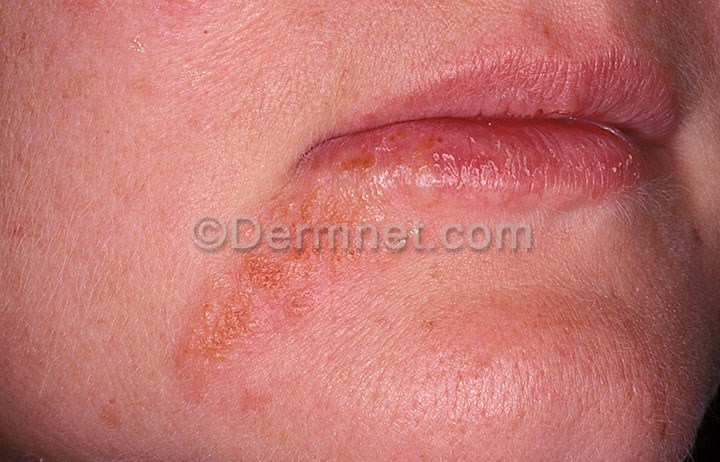
Disease: Acne and Rosacea Photos